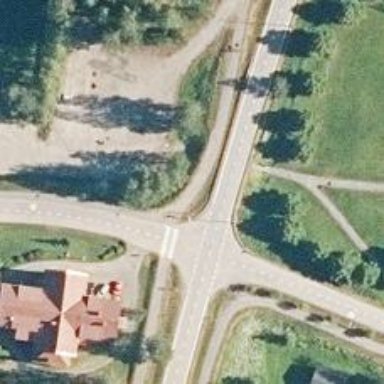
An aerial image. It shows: Asphalt cycleway.